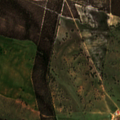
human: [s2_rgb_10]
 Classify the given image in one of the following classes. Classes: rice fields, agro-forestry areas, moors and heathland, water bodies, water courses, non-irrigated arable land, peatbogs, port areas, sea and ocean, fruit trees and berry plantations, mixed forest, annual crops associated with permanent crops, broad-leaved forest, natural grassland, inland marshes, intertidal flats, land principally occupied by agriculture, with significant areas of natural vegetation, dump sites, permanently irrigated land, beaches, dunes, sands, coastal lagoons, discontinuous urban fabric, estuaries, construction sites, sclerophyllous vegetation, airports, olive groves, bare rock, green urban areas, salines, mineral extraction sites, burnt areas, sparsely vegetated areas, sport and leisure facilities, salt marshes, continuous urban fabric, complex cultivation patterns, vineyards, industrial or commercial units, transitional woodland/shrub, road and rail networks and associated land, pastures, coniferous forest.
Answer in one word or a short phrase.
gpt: non-irrigated arable land, pastures, agro-forestry areas, broad-leaved forest, transitional woodland/shrub